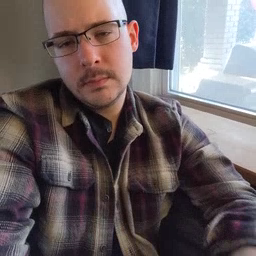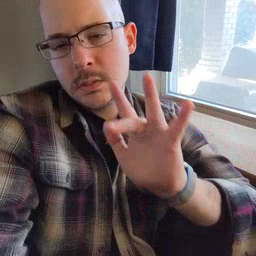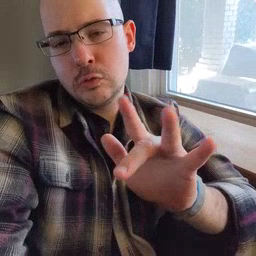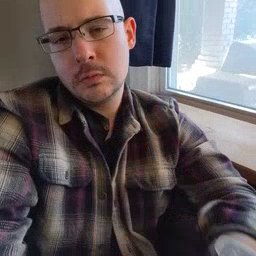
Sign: touch